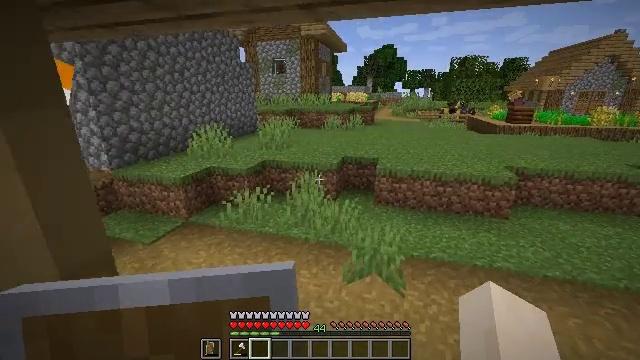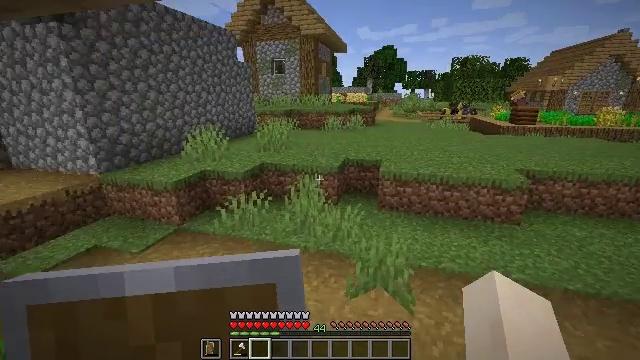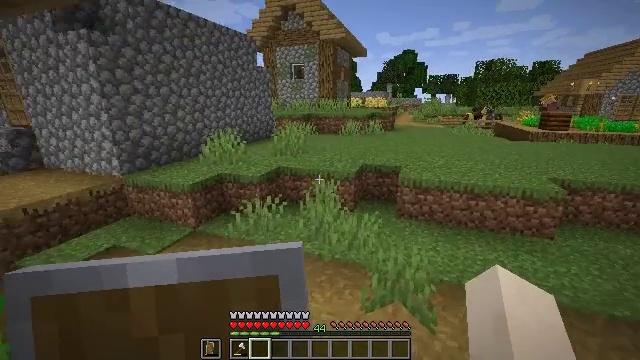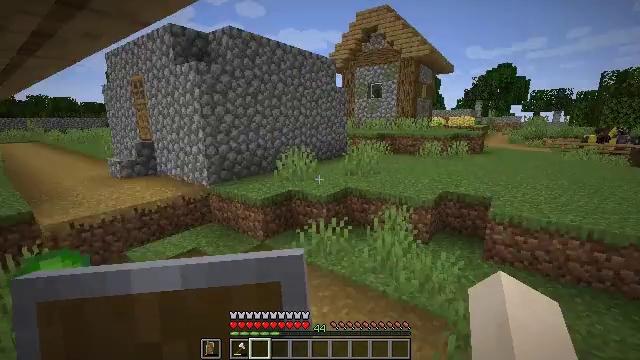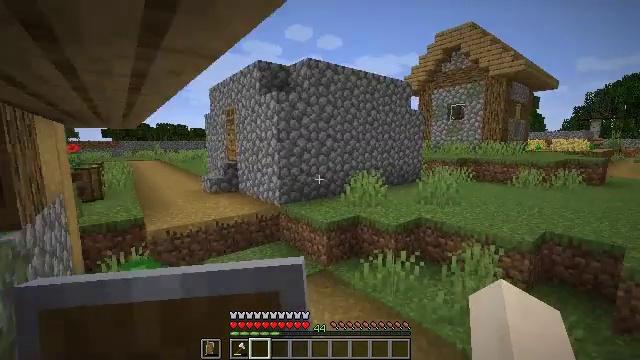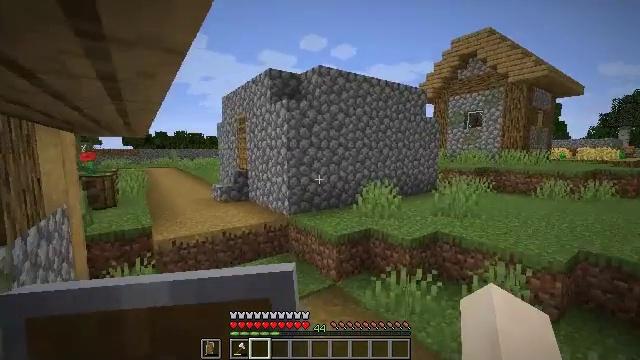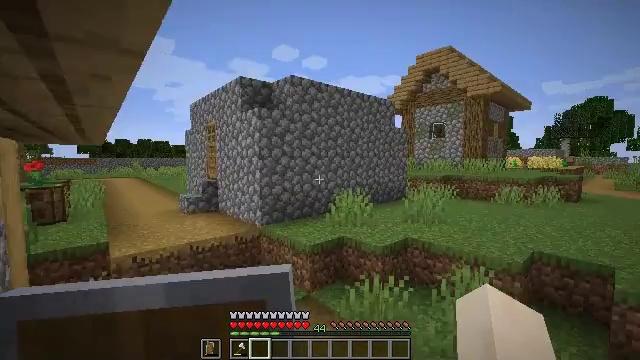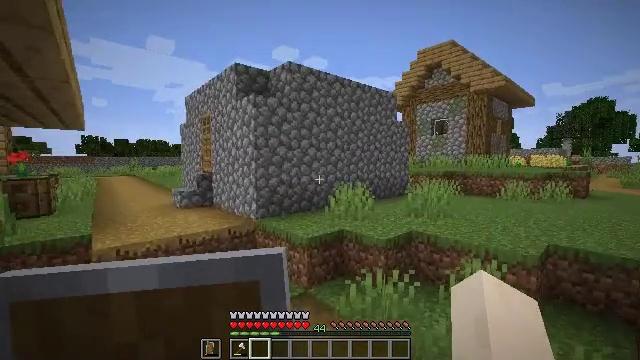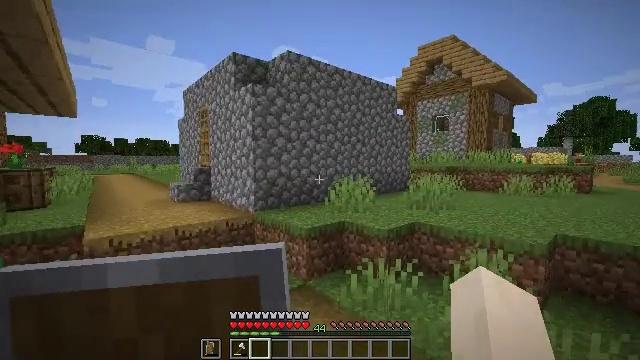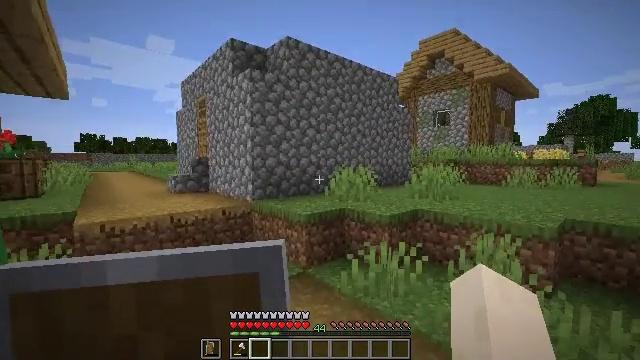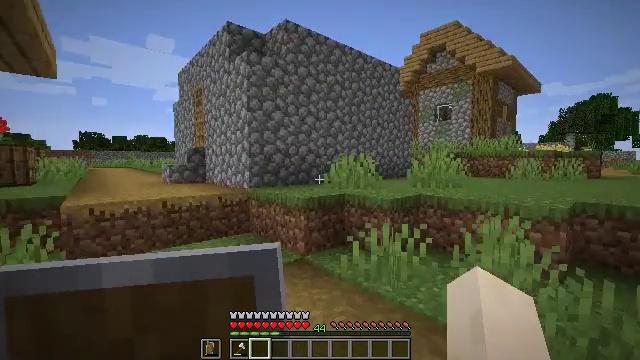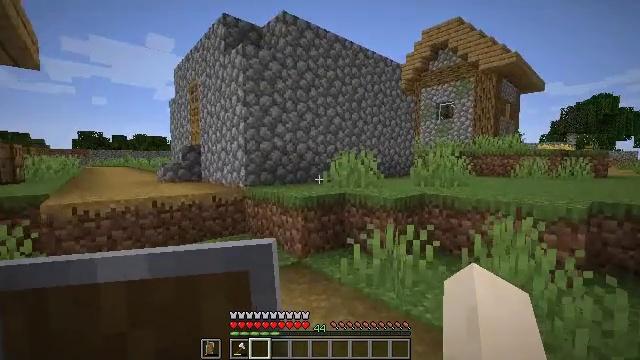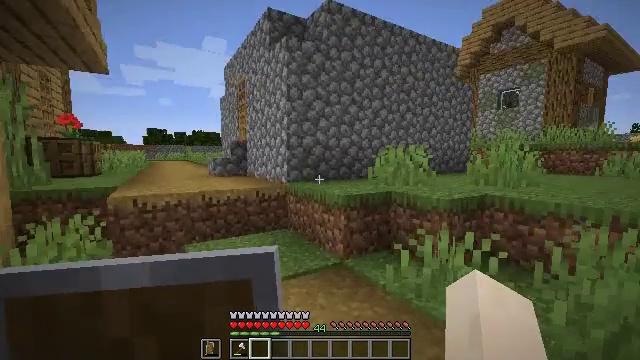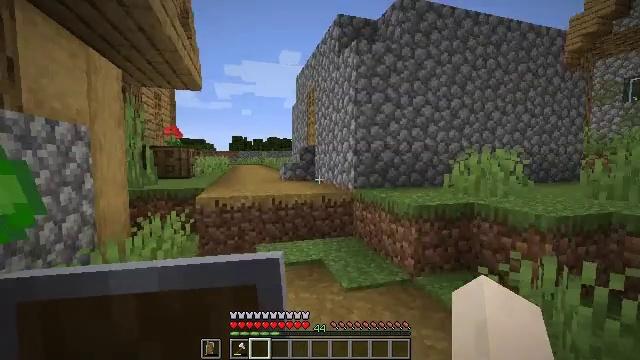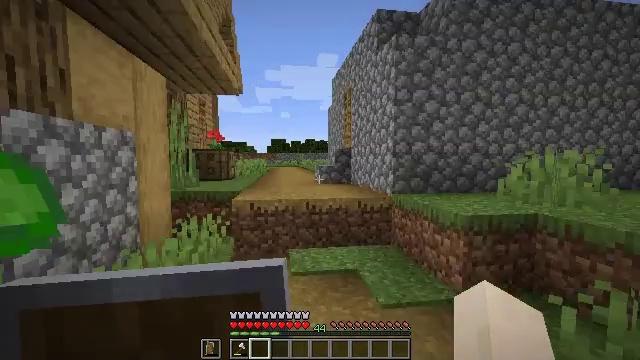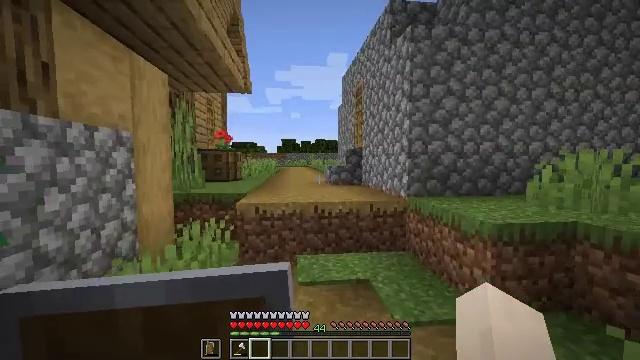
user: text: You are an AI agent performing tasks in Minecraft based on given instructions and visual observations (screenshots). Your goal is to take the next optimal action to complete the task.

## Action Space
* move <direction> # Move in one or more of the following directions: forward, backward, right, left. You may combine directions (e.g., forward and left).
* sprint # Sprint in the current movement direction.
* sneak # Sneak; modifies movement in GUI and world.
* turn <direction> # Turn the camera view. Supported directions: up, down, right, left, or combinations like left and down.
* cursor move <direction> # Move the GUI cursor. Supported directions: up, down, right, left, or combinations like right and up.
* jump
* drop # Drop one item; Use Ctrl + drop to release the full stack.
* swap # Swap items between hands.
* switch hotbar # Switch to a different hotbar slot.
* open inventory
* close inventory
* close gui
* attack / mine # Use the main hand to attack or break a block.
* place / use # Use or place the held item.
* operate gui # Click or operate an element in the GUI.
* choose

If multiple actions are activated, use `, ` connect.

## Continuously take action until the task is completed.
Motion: motion action
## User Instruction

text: Mine the pumpkin from the ground.
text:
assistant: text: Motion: move forward
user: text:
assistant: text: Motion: move forward, turn left
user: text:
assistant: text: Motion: move forward, turn left and up
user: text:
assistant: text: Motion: move forward, turn left and up
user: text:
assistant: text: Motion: move forward, turn left and up
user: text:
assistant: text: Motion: move forward, turn right and up
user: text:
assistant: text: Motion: move forward
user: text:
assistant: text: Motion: move forward
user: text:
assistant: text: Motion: move forward
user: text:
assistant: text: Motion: move forward
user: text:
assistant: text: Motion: move forward
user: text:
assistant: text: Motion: move forward, turn left and down
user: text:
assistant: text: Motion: move forward, turn left and up
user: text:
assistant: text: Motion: move forward, turn left
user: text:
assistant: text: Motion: move forward, turn left
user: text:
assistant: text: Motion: move forward
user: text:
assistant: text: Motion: move forward
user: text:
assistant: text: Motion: move forward, turn left
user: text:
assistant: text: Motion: move forward
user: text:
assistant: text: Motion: move forward
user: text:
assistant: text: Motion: move forward, turn left
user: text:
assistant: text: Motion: move forward, turn left and down
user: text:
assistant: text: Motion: move forward, turn left
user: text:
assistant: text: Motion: move forward
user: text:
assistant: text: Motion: move forward
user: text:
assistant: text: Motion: move forward
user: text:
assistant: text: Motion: move forward, turn right
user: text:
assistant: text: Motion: move forward, turn right
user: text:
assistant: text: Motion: move forward, turn right and up
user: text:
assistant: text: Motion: move forward